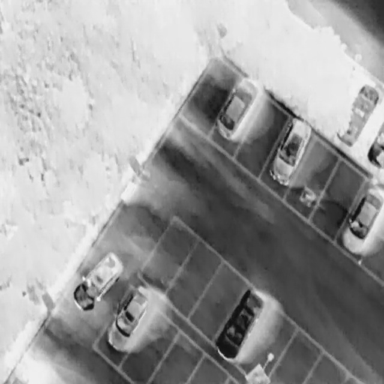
There are seven Cars in the infrared image.